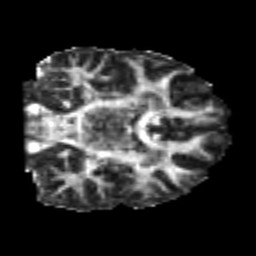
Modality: FA
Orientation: coronal
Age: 24
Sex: male
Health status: healthy
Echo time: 0.074 s